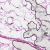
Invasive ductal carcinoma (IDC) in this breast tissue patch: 0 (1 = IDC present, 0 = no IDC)